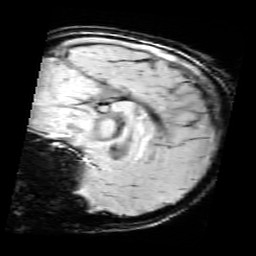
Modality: SWI
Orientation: sagittal
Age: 13
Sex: male
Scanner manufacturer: siemens
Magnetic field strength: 3 T
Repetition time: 0.027 s
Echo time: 0.02 s